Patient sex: M
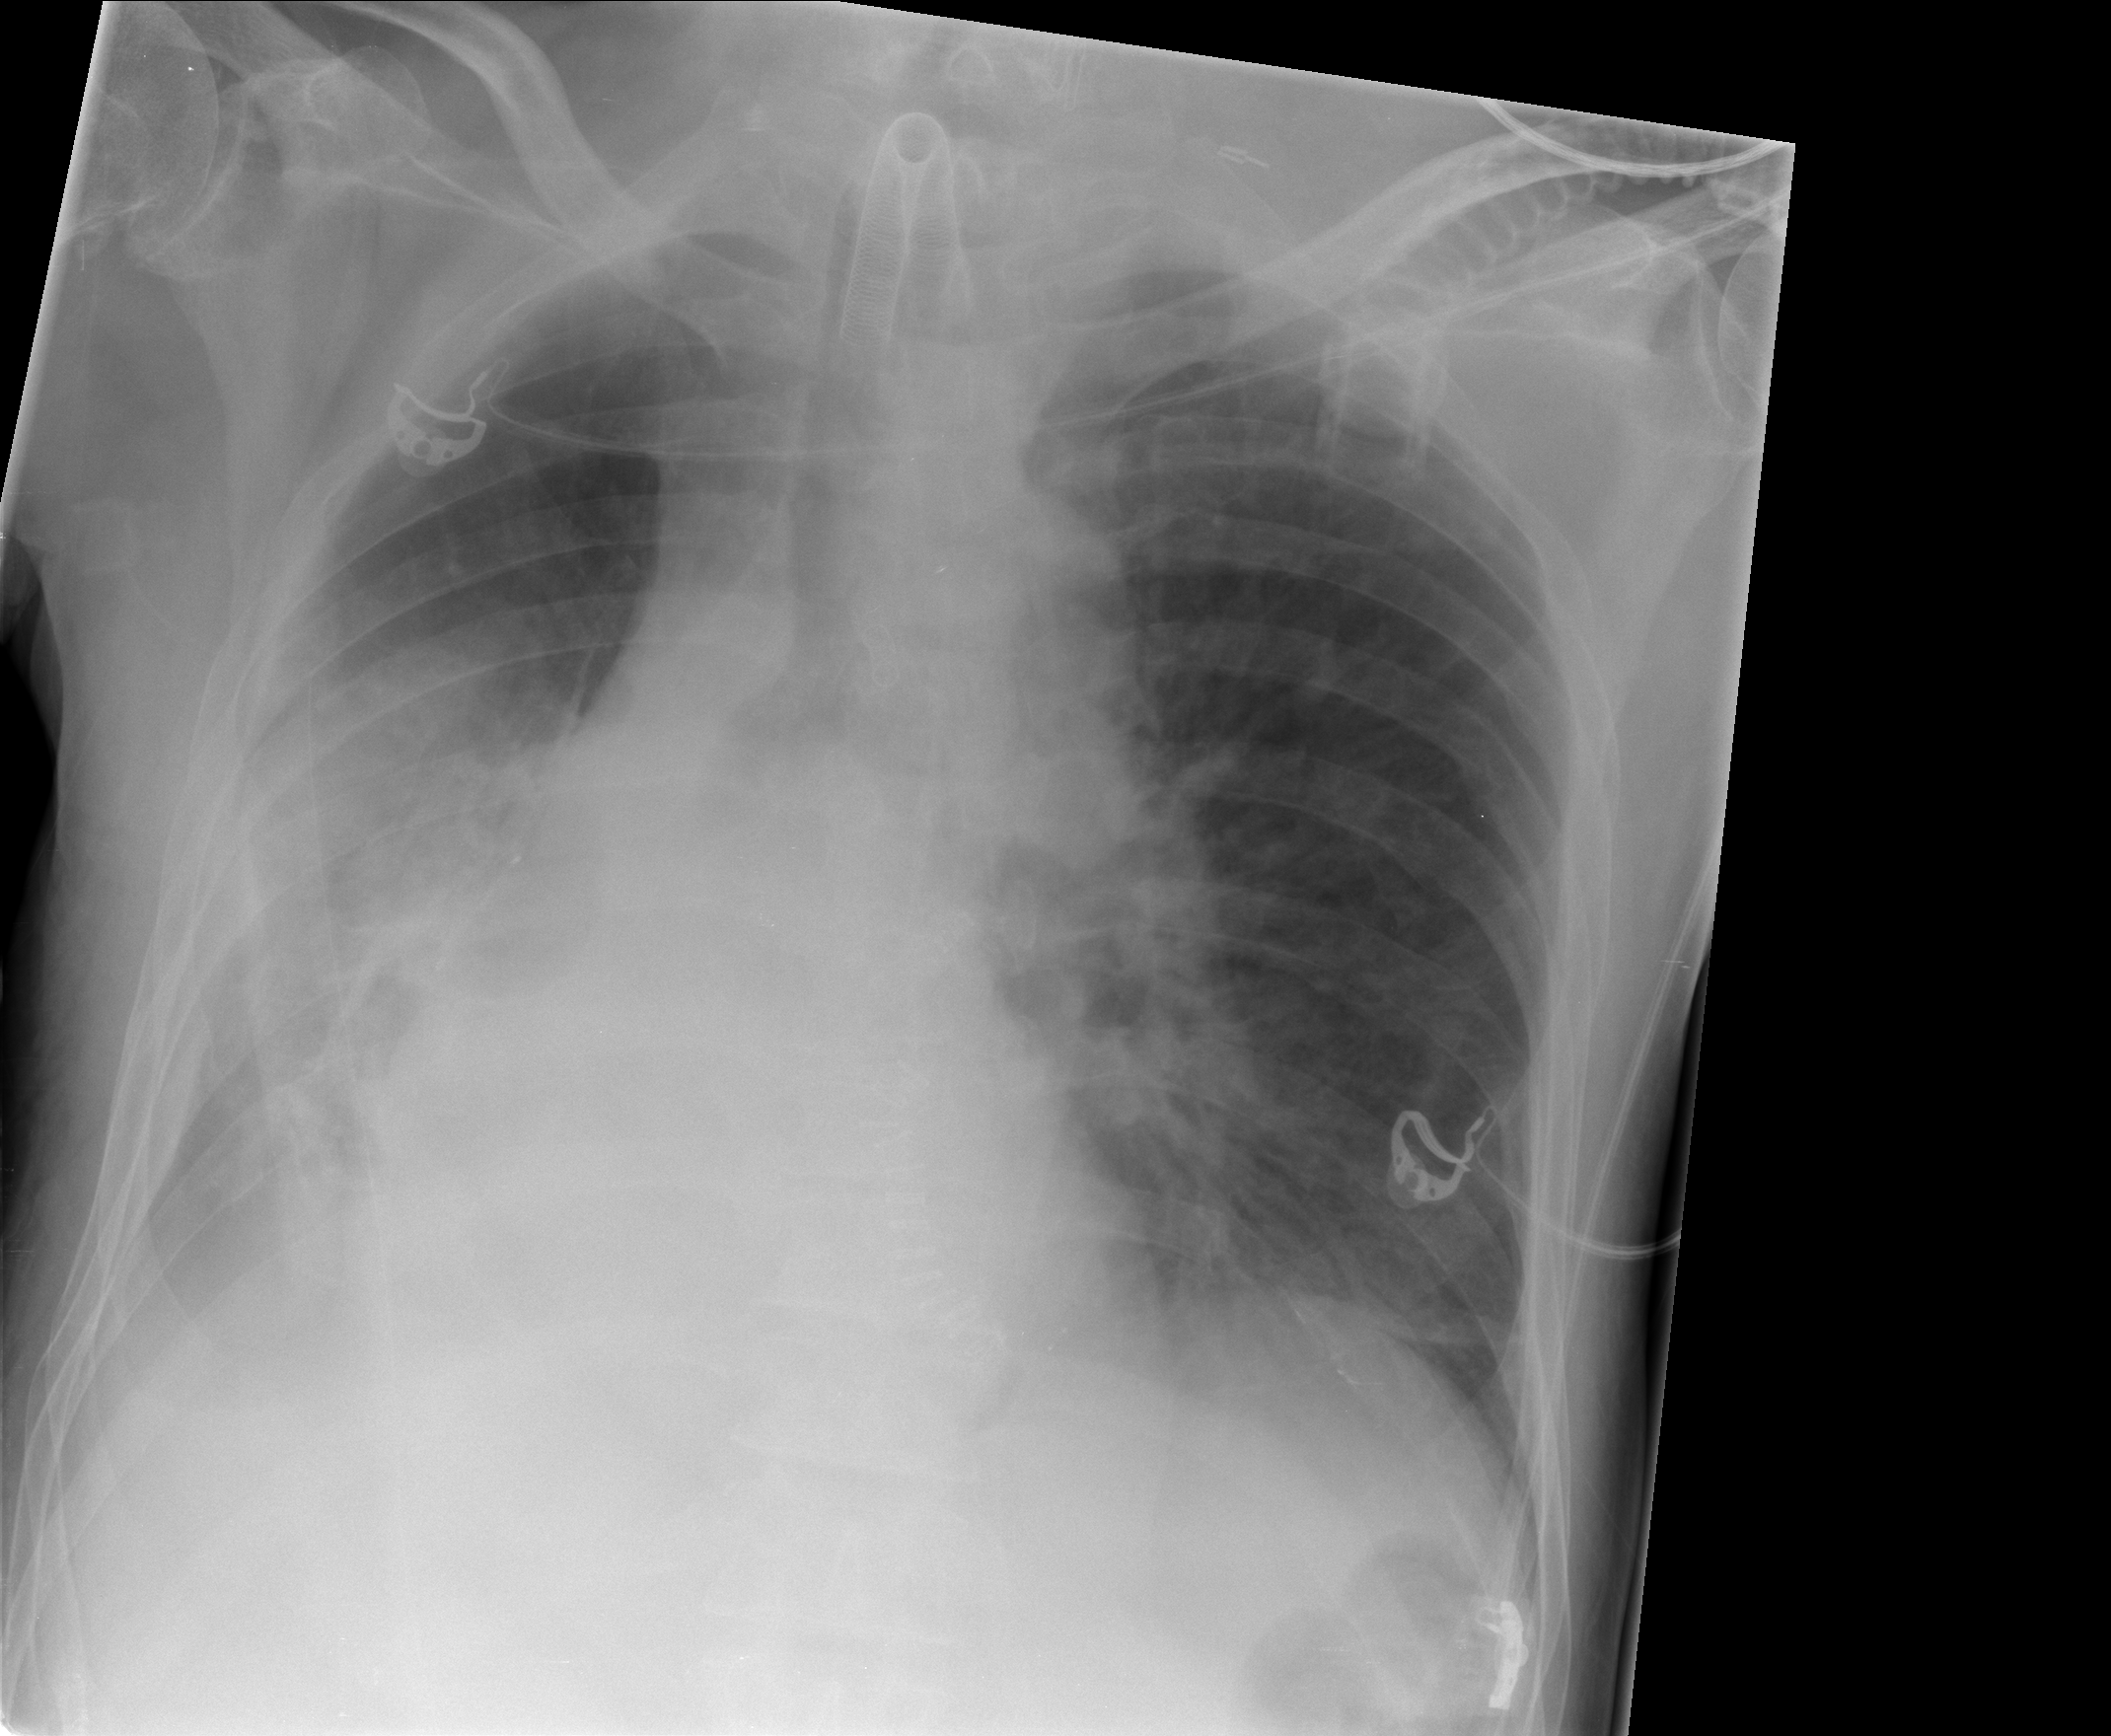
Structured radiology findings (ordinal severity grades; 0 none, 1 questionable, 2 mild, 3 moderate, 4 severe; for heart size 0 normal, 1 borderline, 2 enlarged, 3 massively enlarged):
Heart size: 1
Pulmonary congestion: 0
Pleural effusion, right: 3
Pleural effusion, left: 0
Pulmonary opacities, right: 3
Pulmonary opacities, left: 2
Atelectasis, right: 3
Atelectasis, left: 0